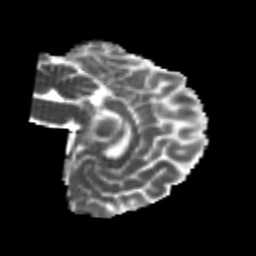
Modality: MD
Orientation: sagittal
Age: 23
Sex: male
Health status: healthy
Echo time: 0.074 s